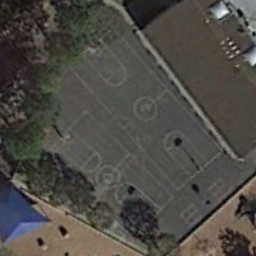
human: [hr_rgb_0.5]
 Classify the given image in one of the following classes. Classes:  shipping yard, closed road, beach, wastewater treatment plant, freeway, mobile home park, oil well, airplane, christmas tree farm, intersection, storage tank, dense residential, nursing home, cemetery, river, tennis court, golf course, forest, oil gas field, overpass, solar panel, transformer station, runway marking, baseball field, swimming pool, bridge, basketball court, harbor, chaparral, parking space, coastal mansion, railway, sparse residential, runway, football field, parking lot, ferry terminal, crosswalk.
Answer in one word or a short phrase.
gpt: basketball court